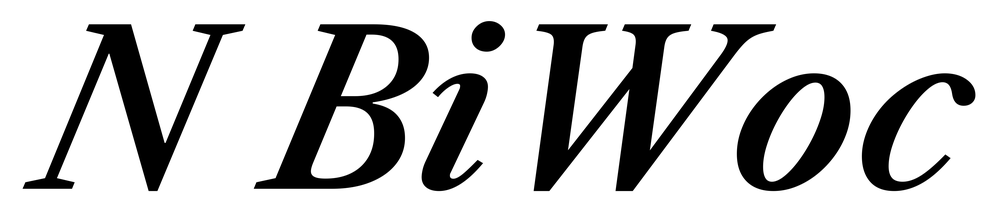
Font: LibreCaslonText-Italic_SemiBold_Italic